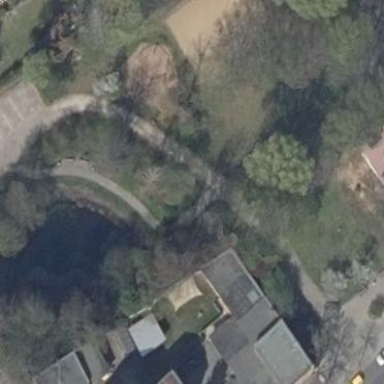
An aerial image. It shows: Park.